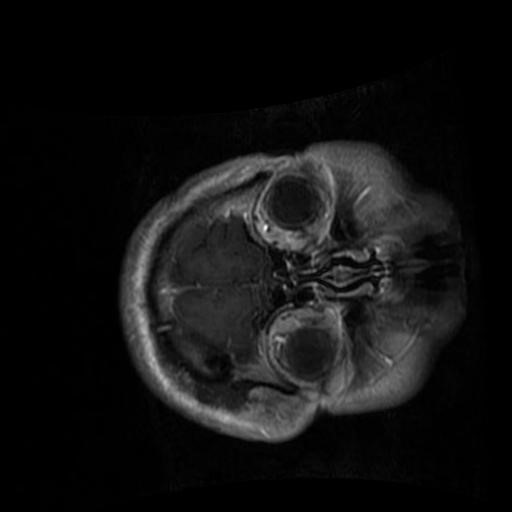
Label: brain_glioma